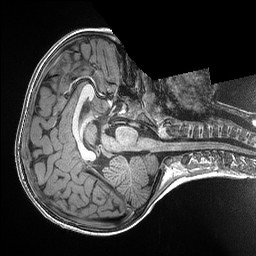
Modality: T1w
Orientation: axial
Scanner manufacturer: siemens
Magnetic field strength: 3 T
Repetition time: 2.3 s
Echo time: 0.00298 s